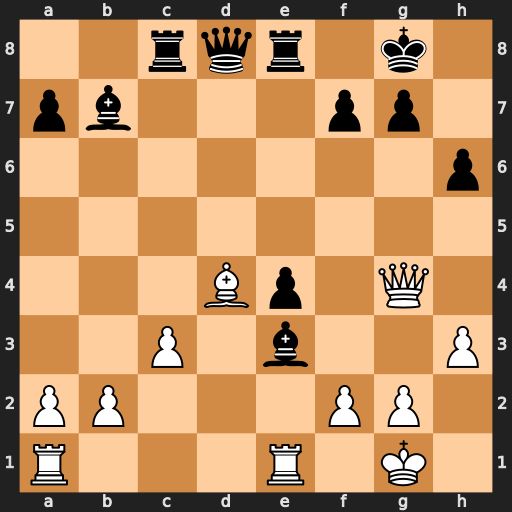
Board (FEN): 2rqr1k1/pb3pp1/7p/8/3Bp1Q1/2P1b2P/PP3PP1/R3R1K1
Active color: w
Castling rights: -
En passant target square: -
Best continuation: Qxg7#